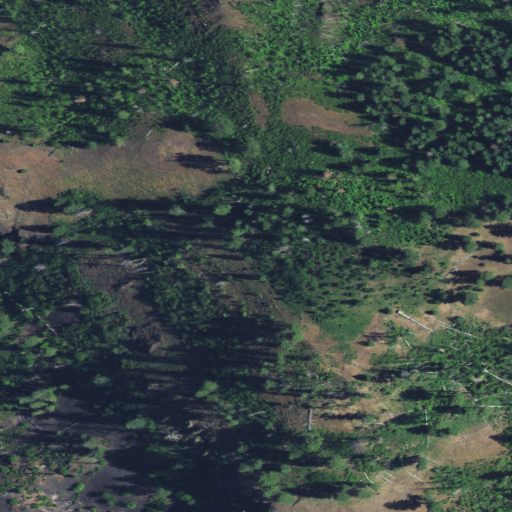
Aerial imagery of ridge(s) in Idaho named Dentist Parlor Ridge containing evergreen forest, shrub, and grassland